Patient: sex M, age 60
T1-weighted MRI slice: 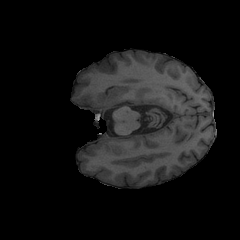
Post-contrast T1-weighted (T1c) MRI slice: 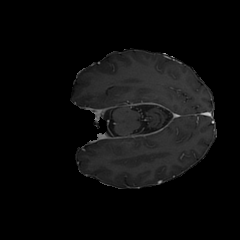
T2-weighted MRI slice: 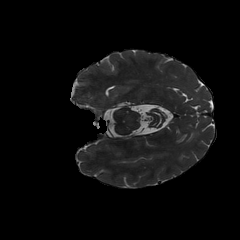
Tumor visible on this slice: no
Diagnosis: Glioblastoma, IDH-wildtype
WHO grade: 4